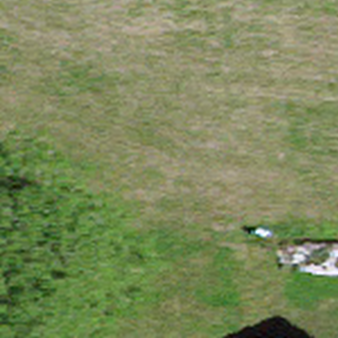
Label: other